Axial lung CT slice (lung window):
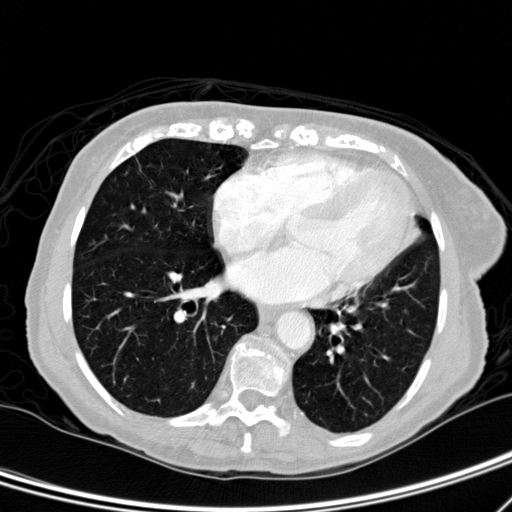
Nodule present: no